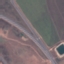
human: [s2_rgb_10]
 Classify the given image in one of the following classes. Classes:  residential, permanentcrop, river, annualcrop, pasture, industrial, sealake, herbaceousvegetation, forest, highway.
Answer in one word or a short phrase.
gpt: Highway